Question: display payment method to logged in user only in magneto.
As in screenshot enter code here i want to display credit card(saved) to logged in user only.

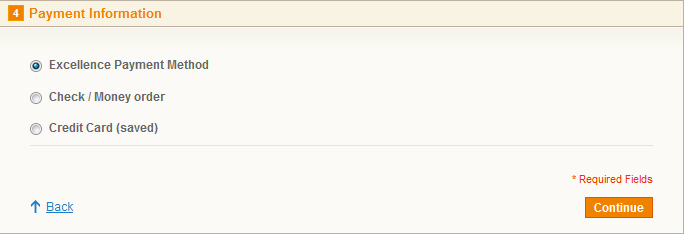
Answer: Use this function to check if user is logged in or not
'''
$userLogStatus = Mage::getSingleton('customer/session')->isLoggedIn();
'''
You can put in the condition for credit card(saved).
You can do this int the template file itself.
[Pseudo code]
'''
if(payment==cc-saved){
if(Mage::getSingleton('customer/session')->isLoggedIn()){
show option;
}
}
'''